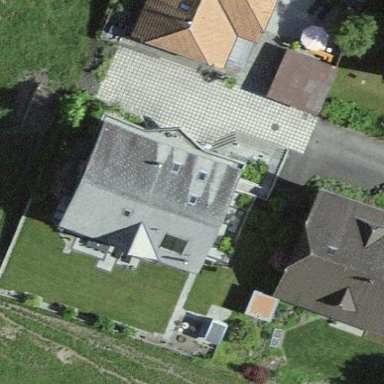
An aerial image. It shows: Residential building.